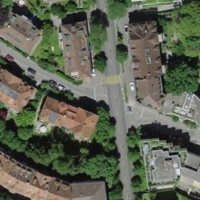
EUNIS habitat code: 55
Species observed at this site:
Galanthus nivalis
Symphoricarpos albus